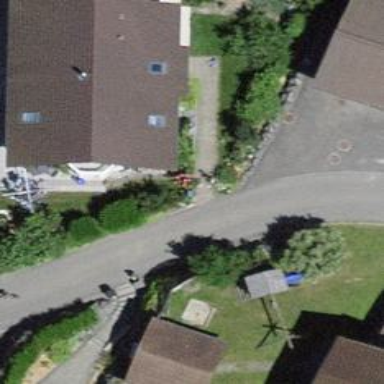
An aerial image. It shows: Asphalt road in residential area.